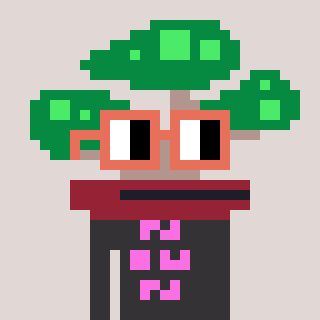
a pixel art character with square orange glasses, a bonsai-shaped head and a grayscale-colored body on a warm background